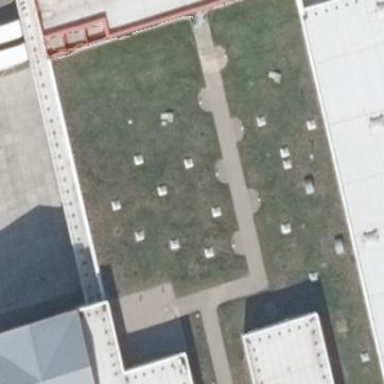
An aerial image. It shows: Roof covered with grass.